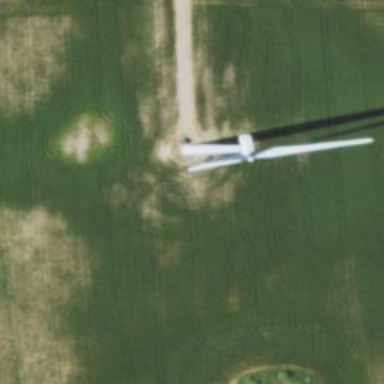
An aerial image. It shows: Wind generator powered by wind. The generator type is horizontal axis and it uses wind turbines.